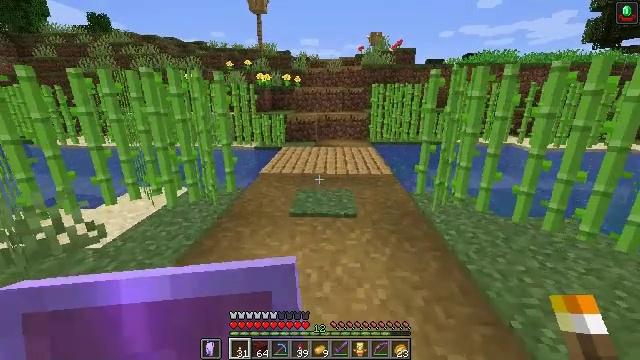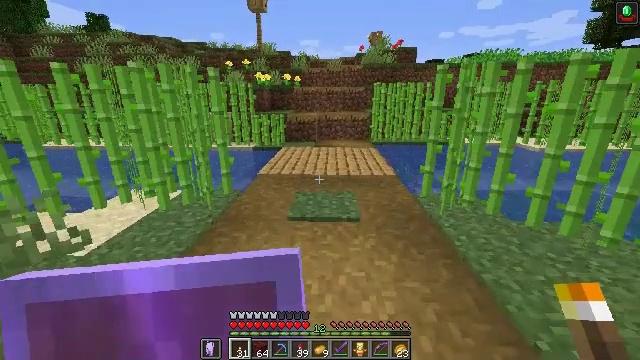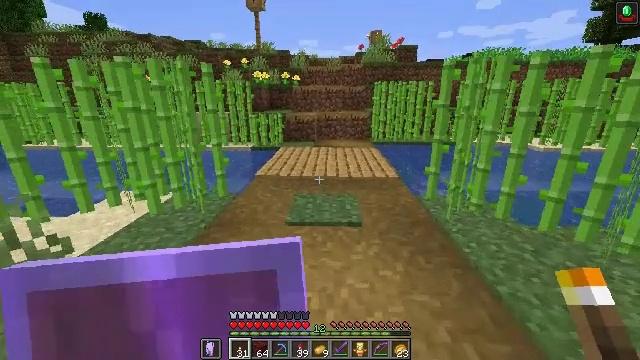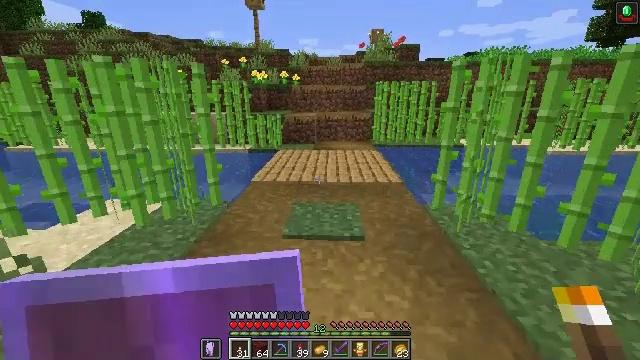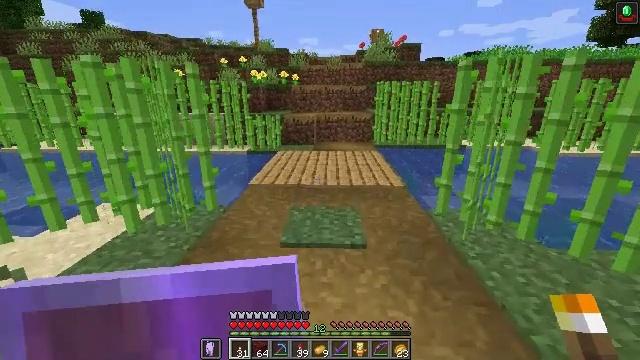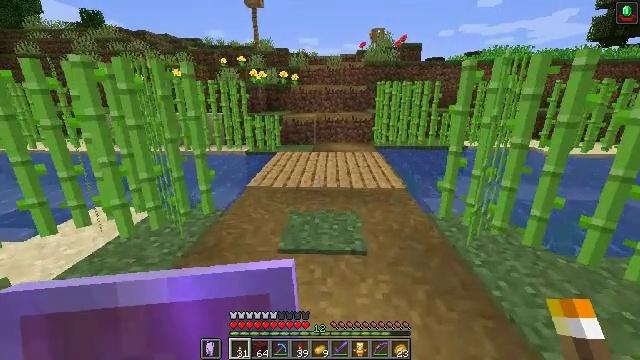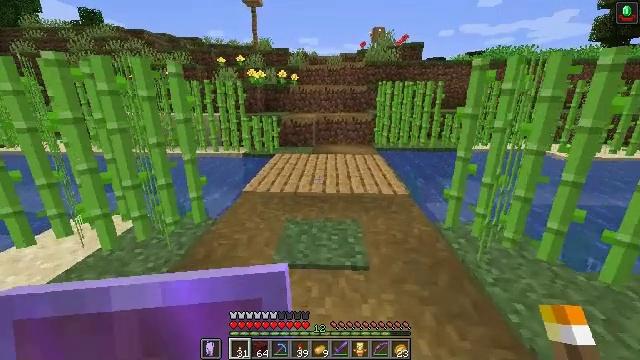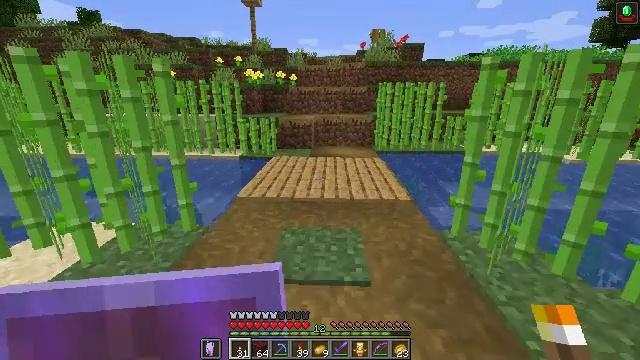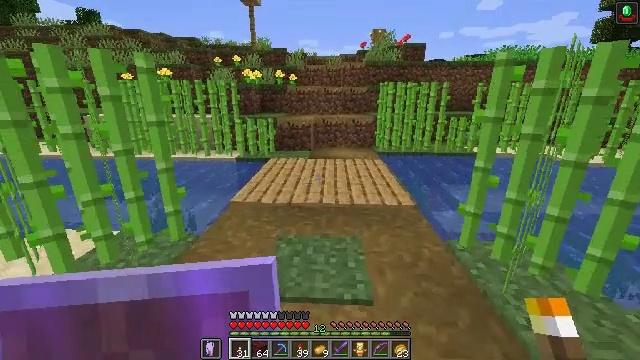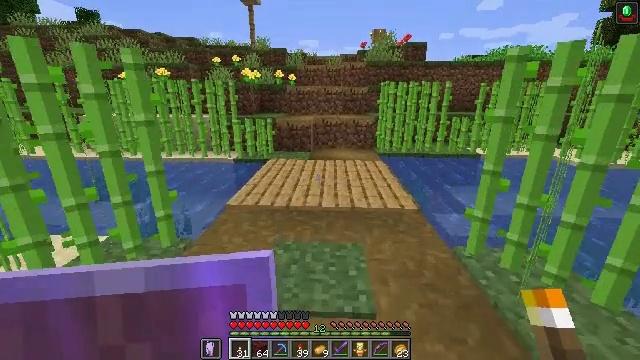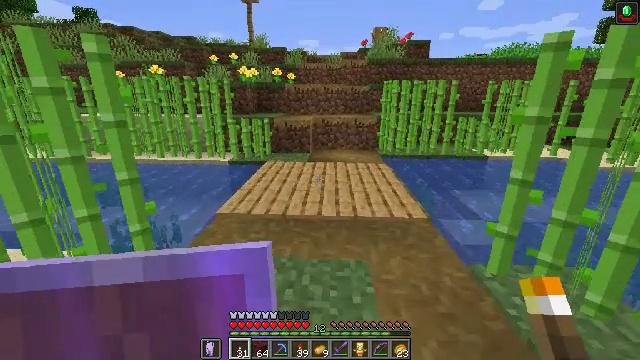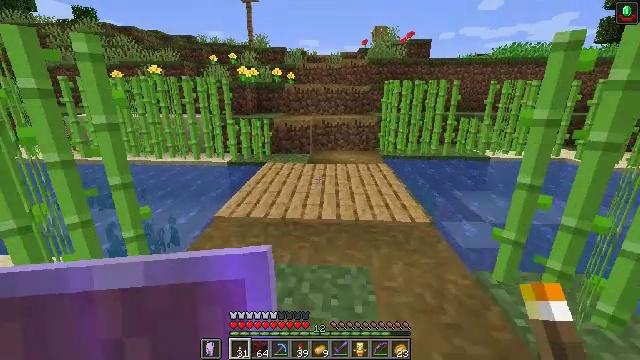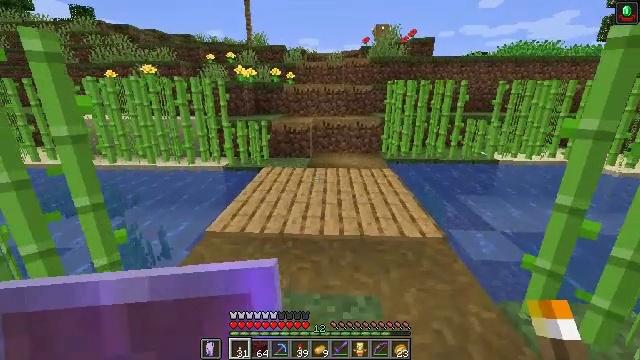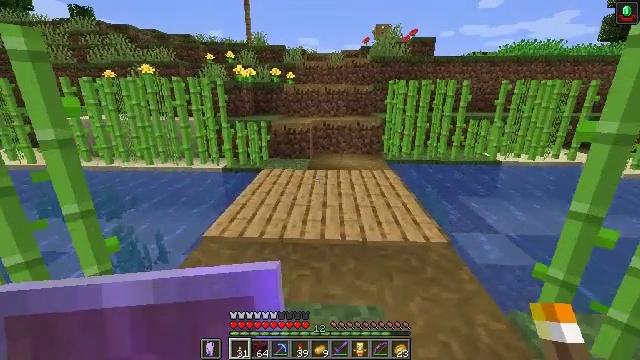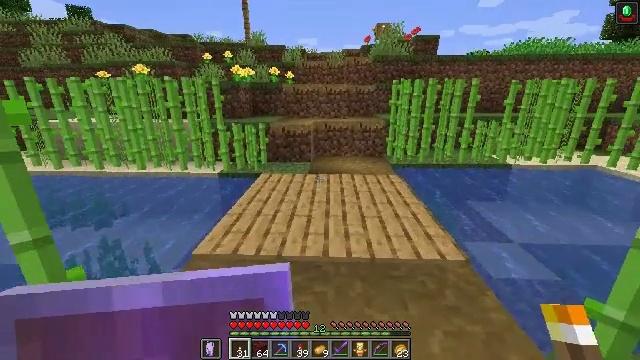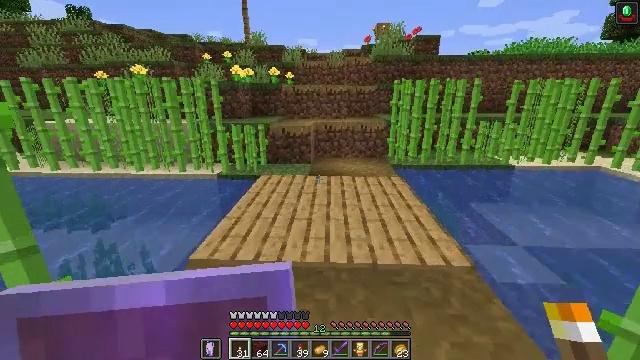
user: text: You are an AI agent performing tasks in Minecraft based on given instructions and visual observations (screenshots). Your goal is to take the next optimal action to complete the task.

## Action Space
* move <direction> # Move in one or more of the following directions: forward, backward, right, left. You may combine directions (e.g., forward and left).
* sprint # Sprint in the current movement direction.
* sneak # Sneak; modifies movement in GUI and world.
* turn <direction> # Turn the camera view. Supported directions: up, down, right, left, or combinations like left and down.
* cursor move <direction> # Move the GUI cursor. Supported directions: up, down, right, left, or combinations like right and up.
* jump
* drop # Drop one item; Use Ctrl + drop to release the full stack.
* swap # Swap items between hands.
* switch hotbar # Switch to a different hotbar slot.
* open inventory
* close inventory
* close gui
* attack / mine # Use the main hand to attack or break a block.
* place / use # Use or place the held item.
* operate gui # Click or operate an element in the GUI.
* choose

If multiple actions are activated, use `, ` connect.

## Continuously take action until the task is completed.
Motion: motion action
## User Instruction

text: Obtain cooked mutton by cooking raw mutton in a furnace.
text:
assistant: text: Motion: move forward
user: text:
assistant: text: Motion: move forward
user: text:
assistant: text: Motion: move forward
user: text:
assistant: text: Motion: move forward
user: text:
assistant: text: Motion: move forward
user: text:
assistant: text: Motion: move forward
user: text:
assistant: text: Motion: move forward
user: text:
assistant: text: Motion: move forward
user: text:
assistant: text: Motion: move forward
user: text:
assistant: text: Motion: move forward
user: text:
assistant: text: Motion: move forward
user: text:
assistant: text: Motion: move forward
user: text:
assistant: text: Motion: move forward
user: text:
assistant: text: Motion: move forward
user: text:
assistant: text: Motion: move forward
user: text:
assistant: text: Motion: move forward
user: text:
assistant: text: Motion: move forward
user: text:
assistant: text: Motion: move forward
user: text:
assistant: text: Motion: move forward
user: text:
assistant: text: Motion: move forward
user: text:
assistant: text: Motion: move forward
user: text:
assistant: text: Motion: move forward
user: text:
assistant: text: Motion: move forward
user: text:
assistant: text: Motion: move forward
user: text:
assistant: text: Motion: move forward
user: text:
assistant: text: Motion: move forward
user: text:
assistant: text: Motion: move forward
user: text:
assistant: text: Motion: move forward
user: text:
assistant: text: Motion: move forward
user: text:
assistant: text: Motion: move forward